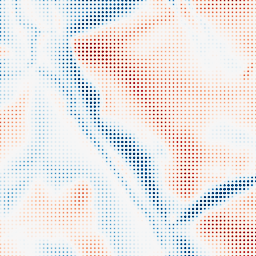
Category: multiscale
Decomposition family: dog_multiscale
Decomposition parameters: sigma_ratio: 1.4
n_scales: 6
base_sigma: 2
Upsampling method: sinc_blackman
Upsampling parameters: scale: 8
kernel_size: 4
Upsampling scale: 8